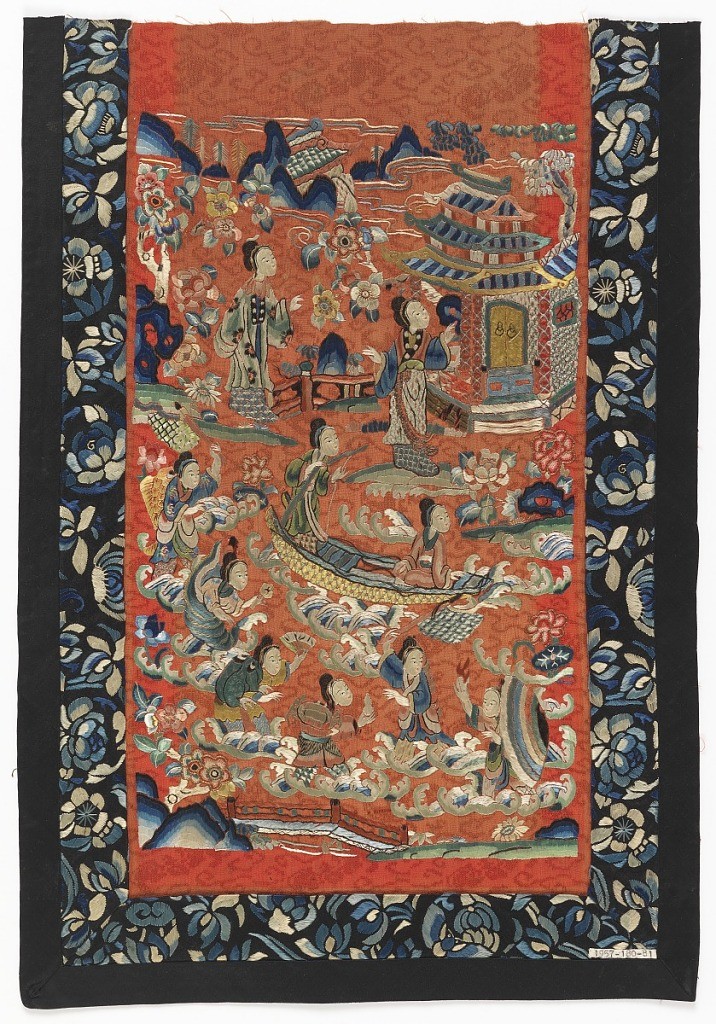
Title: Panel fragment
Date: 19th century
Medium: silk Technique: embroidered on satin weave
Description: Panel fragment, cut at the top, has double borders of embroidered flowers on a navy-blue ground and a solid navy outer border. Central section has an embroidered design of human figures engaged in a variety of activities set within clouds, mountains, and flowers. Two figures sail in a boat while another figure stands outside a temple. Multicolored embroidery is on an orange figured damask ground.